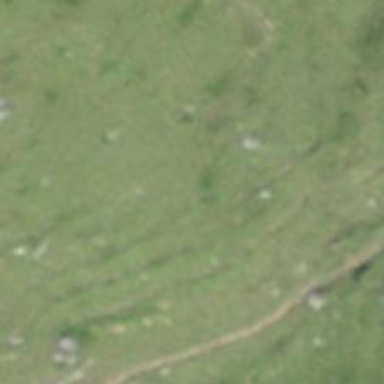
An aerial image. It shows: Path.